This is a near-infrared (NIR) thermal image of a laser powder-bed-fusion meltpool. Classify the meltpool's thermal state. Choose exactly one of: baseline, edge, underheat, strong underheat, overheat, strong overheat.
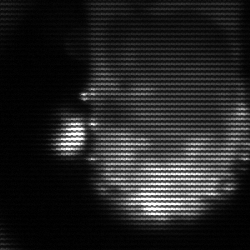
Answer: baseline